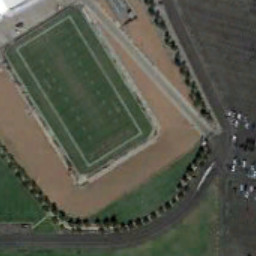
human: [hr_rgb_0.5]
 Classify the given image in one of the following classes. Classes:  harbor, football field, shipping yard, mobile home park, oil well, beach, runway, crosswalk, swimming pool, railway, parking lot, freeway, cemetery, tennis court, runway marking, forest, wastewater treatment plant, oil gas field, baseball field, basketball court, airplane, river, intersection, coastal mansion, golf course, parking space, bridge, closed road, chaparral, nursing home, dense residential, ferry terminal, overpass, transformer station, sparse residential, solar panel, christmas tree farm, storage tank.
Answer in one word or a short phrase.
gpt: football field